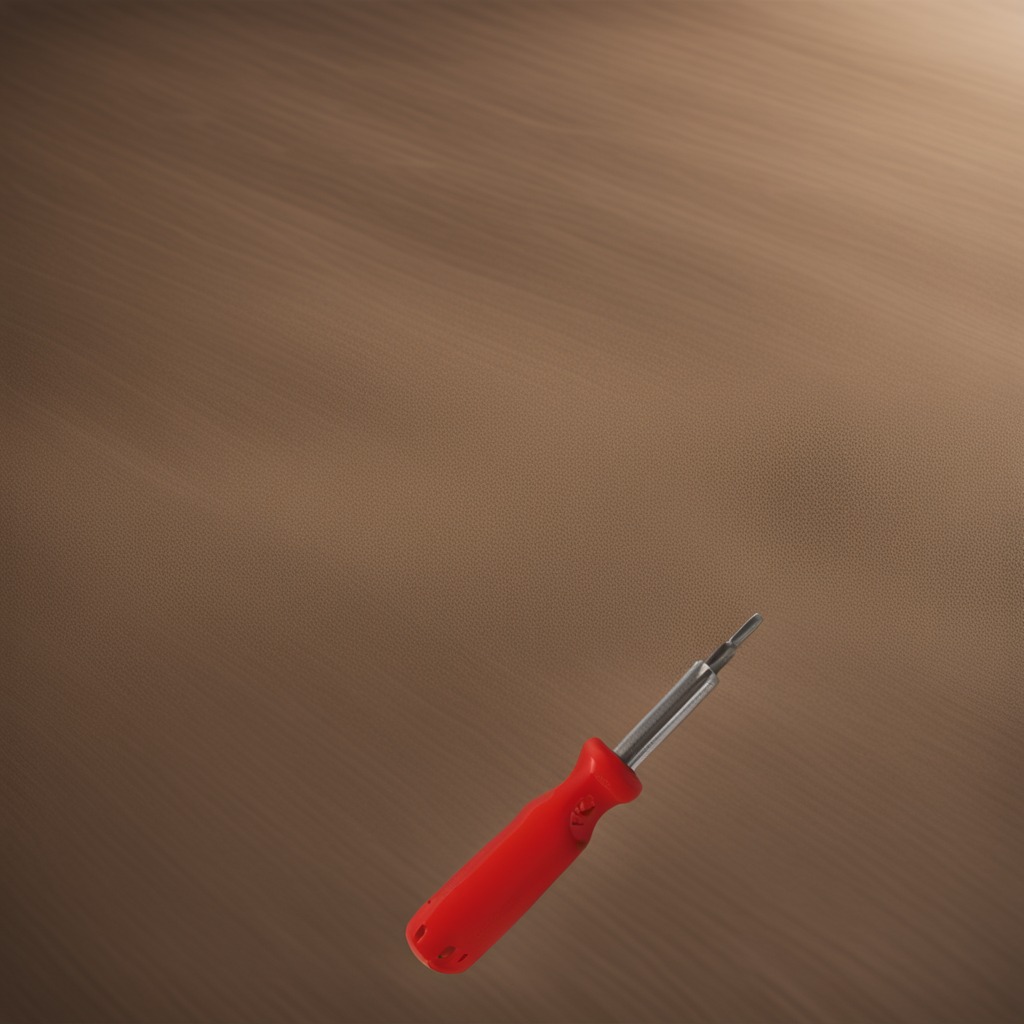
A screwdriver lies on the wooden table inside a workshop at night.